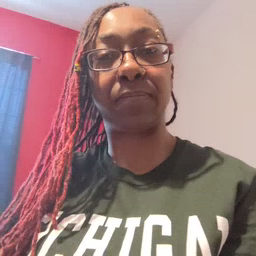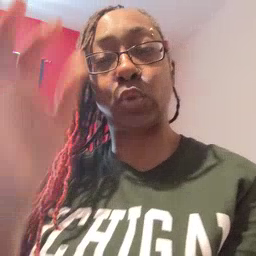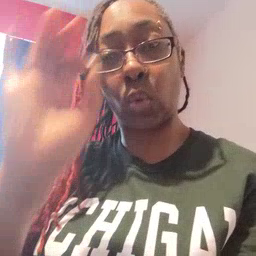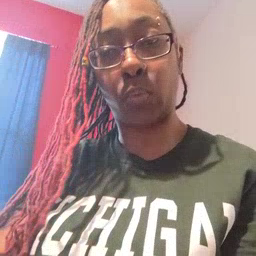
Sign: snow